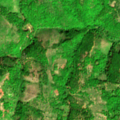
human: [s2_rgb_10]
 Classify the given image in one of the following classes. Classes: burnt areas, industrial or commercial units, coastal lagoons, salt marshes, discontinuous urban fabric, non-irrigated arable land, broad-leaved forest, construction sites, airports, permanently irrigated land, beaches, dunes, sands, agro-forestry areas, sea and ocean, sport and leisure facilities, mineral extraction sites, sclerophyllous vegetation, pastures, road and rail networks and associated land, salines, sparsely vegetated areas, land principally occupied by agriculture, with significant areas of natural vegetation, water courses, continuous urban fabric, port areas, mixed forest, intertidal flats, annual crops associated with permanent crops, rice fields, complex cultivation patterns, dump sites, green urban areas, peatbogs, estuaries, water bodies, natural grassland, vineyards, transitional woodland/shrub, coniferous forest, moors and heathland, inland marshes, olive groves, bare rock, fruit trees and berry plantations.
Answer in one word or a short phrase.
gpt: land principally occupied by agriculture, with significant areas of natural vegetation, broad-leaved forest, transitional woodland/shrub